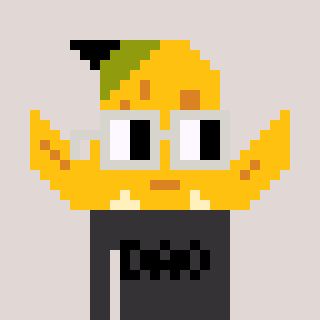
a pixel art character with square light gray glasses, a banana-shaped head and a grayscale-colored body on a warm background